Question: I am working on a WordPress site where the client has uploaded thousands of photos to Flickr and now want me to move them all back into WordPress and associate them with there proper posts.
Even though there are thousands of images, there is really only about 50 unique images, all the other versions are the same image but uploaded to a different location on Flickr or a slightly different size or name.
In helping me track down all the unique images, based on a list like below, that part I have highlighted, I need to pull every record into a PHP array, the catch is the part I have highlighted, is what I want to make sure is 'UNIQUE' among all records in the array.
Any help in taking an existing PHP ARRAy that has every record and making the array only show unique values based on that part of the Value string?
Is this a Regular Expressions use case?
If it used Regex or similar I think a pattern it could look for is '/4485116555_' '/' followed by '10 digits' and then followed up with a '_'
Appreciate any help in getting me 1 step closer to my goal, this is just 1 piece of the big puzzle.

'''
http://farm5.static.flickr.com/<PHONE>5_19cc0eaa85.jpg
http://farm3.static.flickr.com/<PHONE>4_77476dbdd0.jpg
http://farm5.static.flickr.com/<PHONE>7_ff085b0ab2.jpg
http://farm5.static.flickr.com/<PHONE>6_af83d349c4.jpg
http://farm5.static.flickr.com/<PHONE>0_50d5739344.jpg
http://farm3.static.flickr.com/<PHONE>5_1fa0e2ea6c.jpg
http://farm5.static.flickr.com/<PHONE>3_77542dac2e.jpg
http://farm3.static.flickr.com/<PHONE>2_7b04c3bd3e.jpg
http://farm5.static.flickr.com/<PHONE>2_1a37fe6c57.jpg
http://farm5.static.flickr.com/<PHONE>5_f9c47672c3.jpg
http://farm5.static.flickr.com/<PHONE>1_6d7419a00b.jpg
http://farm3.static.flickr.com/<PHONE>5_30161a56bb.jpg
http://farm5.static.flickr.com/<PHONE>8_3977dff9dc.jpg
http://farm5.static.flickr.com/<PHONE>6_cda5a8242d.jpg
http://farm3.static.flickr.com/<PHONE>6_43cd1624ce.jpg
http://farm3.static.flickr.com/<PHONE>4_3bb9dd9c80_m.jpg
http://farm5.static.flickr.com/<PHONE>7_a38aac0e1f.jpg
http://farm5.static.flickr.com/<PHONE>3_19e6e92276.jpg
http://farm5.static.flickr.com/<PHONE>0_08691e99ed_m.jpg
http://farm5.static.flickr.com/<PHONE>1_9ab2a33d53_m.jpg
http://farm5.static.flickr.com/<PHONE>0_81ce080f2a_t.jpg
http://farm6.static.flickr.com/<PHONE>4_920a54ce97_m.jpg
http://farm5.static.flickr.com/<PHONE>8_5bdb9e3cbc_t.jpg
http://farm5.static.flickr.com/<PHONE>1_67a8957509_m.jpg
http://farm5.static.flickr.com/<PHONE>2_2209843592_m.jpg
'''
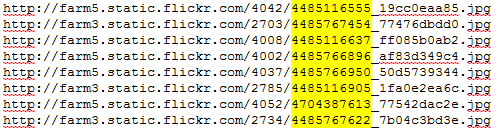
Answer: '''
$ids = array(); // Where we will keep our unique list of IDs
$lines = array(/* your list of URLs here */);
foreach ($lines as $line) {
preg_match(
'|^http://[A-Za-z0-9\.]+/[0-9]+/([0-9]+)_[a-f0-9]+.*\.jpg$|',
'http://farm5.static.flickr.com/<PHONE>6_cda5a8242d.jpg',
$matches
);
echo $matches[1]; // <PHONE>
$ids[] = $matches[1]; // Push that into the IDs array
}
$ids = array_unique($ids);
print_r($ids);
'''